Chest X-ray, AP view. Patient: 42 years old, sex F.
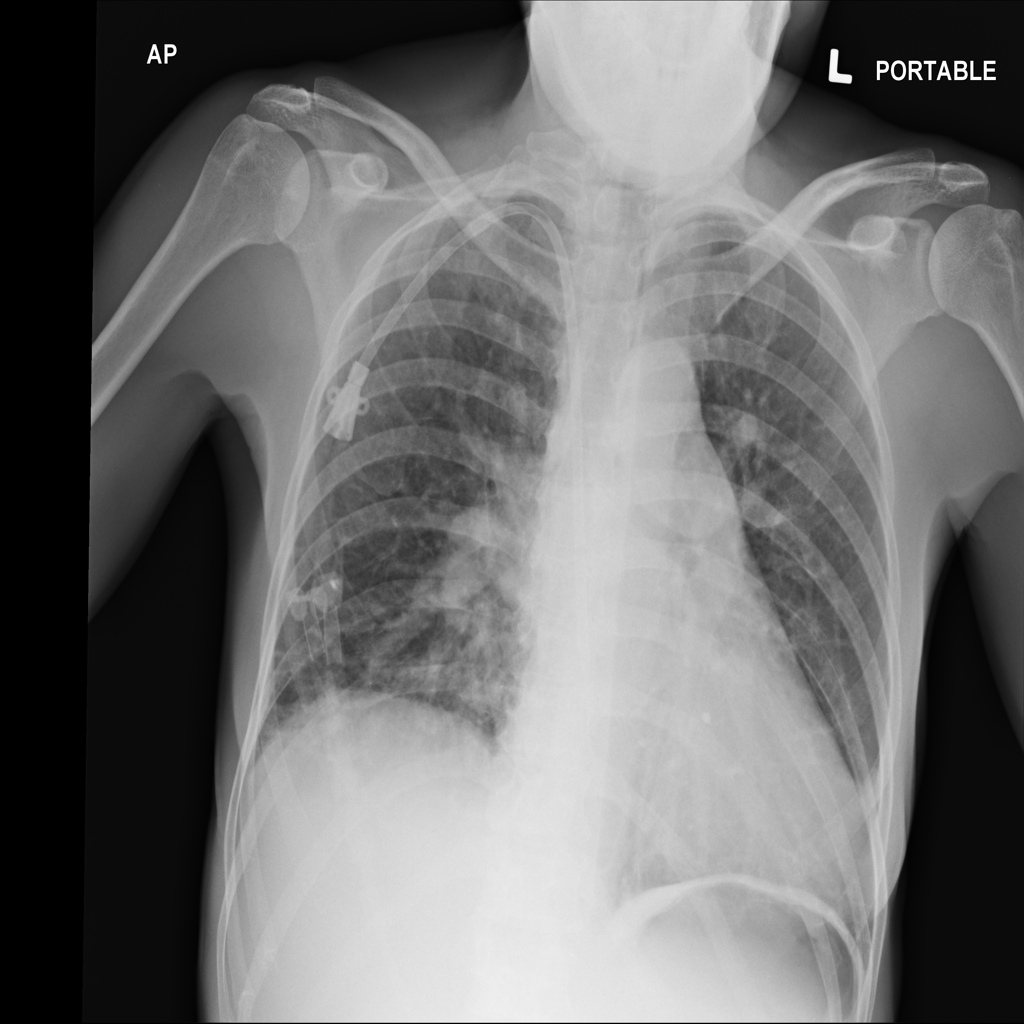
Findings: No Finding